Field crop: maize
Growth stage: 2
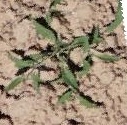
Species: atriplex